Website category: university
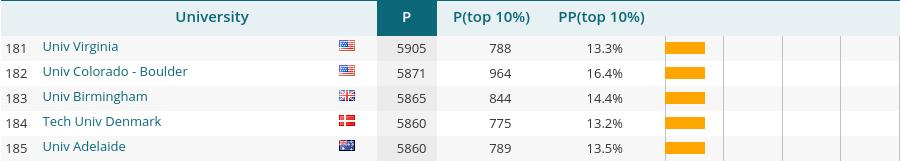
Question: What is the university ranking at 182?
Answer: Univ Colorado - Boulder

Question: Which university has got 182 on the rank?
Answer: Univ Colorado - Boulder

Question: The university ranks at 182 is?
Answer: Univ Colorado - Boulder

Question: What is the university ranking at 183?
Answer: Univ Birmingham

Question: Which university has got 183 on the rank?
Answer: Univ Birmingham

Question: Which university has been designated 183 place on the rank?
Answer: Univ Birmingham

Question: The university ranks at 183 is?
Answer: Univ Birmingham

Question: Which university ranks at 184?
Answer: Tech Univ Denmark

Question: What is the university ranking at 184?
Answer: Tech Univ Denmark

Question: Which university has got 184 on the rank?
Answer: Tech Univ Denmark

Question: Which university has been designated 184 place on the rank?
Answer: Tech Univ Denmark

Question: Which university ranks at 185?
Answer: Univ Adelaide

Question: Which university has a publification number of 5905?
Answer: Univ Virginia

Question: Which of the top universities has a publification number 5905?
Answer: Univ Virginia

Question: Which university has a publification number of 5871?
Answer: Univ Colorado - Boulder

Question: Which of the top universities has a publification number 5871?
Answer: Univ Colorado - Boulder

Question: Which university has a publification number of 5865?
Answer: Univ Birmingham

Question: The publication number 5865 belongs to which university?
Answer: Univ Birmingham

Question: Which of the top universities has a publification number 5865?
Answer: Univ Birmingham

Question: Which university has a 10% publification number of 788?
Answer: Univ Virginia

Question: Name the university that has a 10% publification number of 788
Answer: Univ Virginia

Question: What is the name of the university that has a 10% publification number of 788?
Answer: Univ Virginia

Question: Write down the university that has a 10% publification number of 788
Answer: Univ Virginia

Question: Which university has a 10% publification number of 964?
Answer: Univ Colorado - Boulder

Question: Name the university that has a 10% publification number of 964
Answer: Univ Colorado - Boulder

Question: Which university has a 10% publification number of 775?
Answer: Tech Univ Denmark

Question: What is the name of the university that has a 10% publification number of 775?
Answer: Tech Univ Denmark

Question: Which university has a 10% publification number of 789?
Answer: Univ Adelaide

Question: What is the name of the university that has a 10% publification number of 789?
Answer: Univ Adelaide

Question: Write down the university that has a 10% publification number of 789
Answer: Univ Adelaide